Field crop: maize
Growth stage: 2
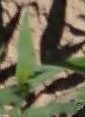
Species: maize